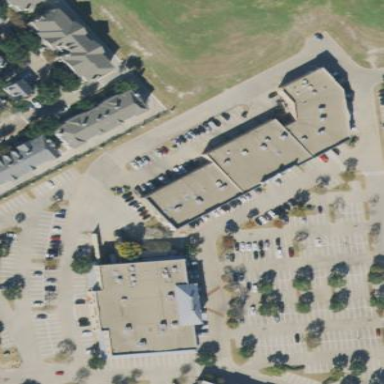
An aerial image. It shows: Retail building.